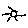
Label: sun